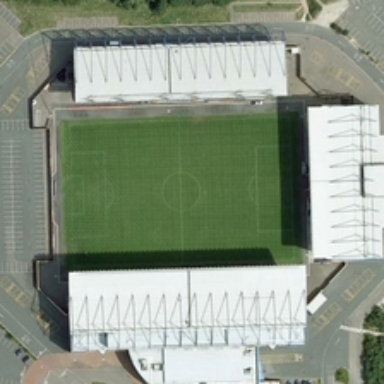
The football field  with a circular road and several empty parking lots around  has three stands on its sides .